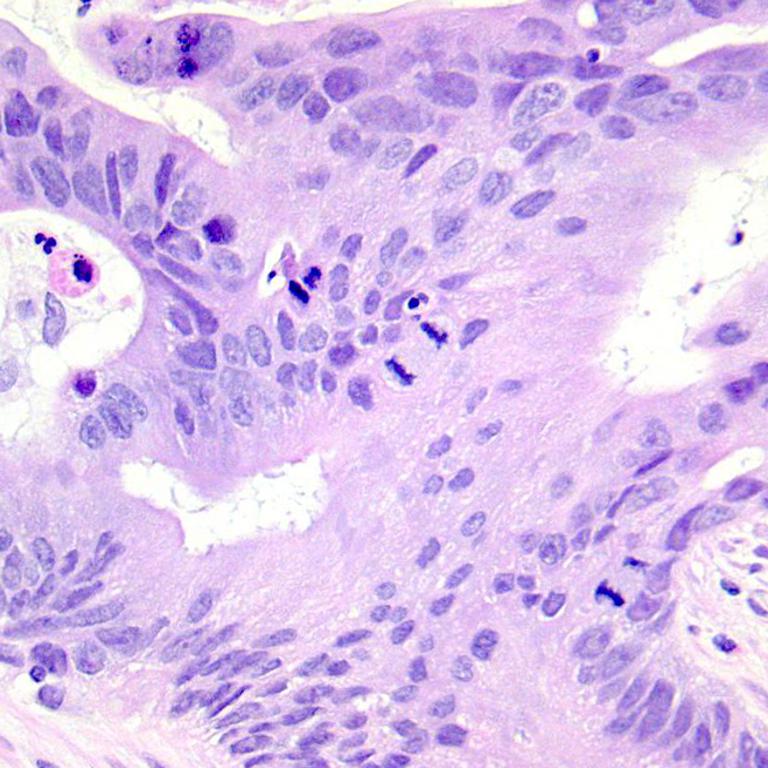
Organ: colon
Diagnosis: adenocarcinomas